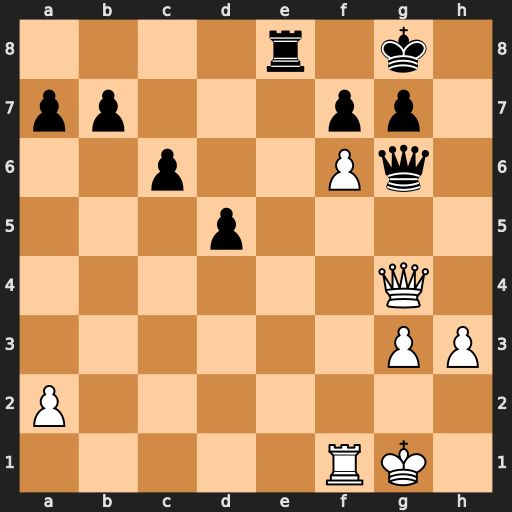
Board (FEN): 4r1k1/pp3pp1/2p2Pq1/3p4/6Q1/6PP/P7/5RK1
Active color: w
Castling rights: -
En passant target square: -
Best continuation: Qxg6 fxg6 f7+